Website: bh-photo
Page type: billing-address
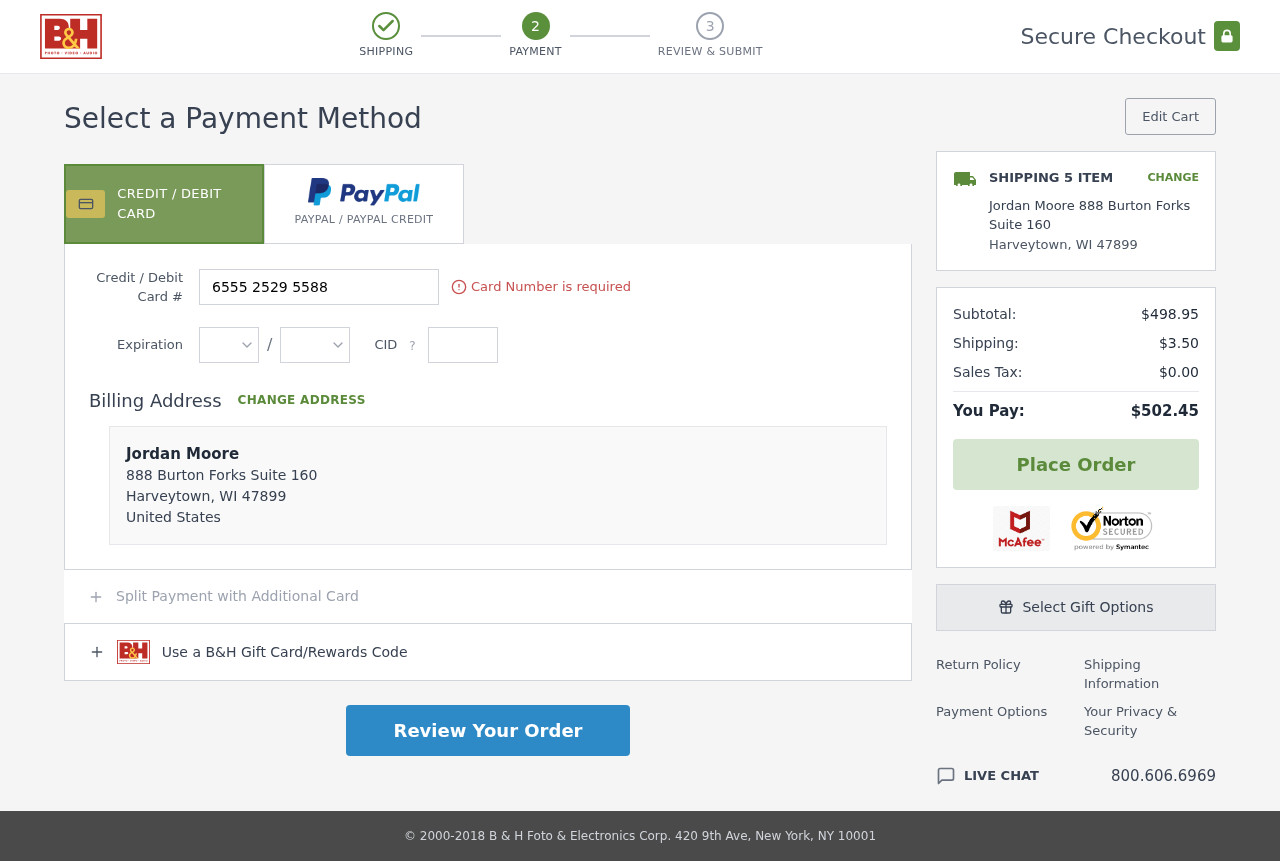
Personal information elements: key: PII_CARD_CVV
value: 135
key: PII_CARD_EXPIRY_MONTH
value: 09
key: PII_CARD_EXPIRY_YEAR
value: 26
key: PII_CARD_NUMBER
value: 6555 2529 5588 9293
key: PII_CITY
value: Harveytown
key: PII_COUNTRY
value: United States
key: PII_FULLNAME
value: Jordan Moore
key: PII_FULLNAME2
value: Jordan Moore
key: PII_POSTCODE
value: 47899
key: PII_STATE_ABBR
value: WI
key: PII_STREET
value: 888 Burton Forks Suite 160
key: PII_POSTCODE_FULL
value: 47899
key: PII_POSTCODE_NUMERIC
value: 47899
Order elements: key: ORDER_NUM_ITEMS
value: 5
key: ORDER_SUBTOTAL
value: $498.95
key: ORDER_SHIPPING_COST
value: $3.50
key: ORDER_TAX
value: $0.00
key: ORDER_TOTAL
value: $502.45